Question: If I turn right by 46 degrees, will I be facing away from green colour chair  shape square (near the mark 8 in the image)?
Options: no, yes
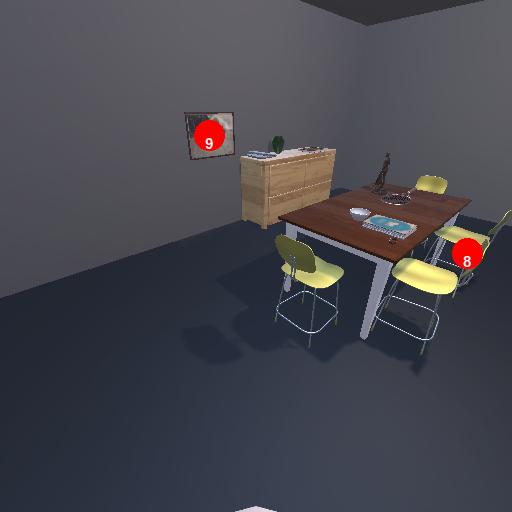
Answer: no